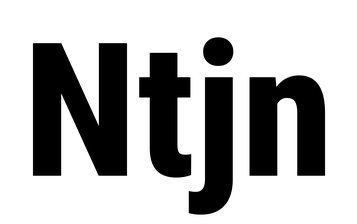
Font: Roboto_Condensed_ExtraBold